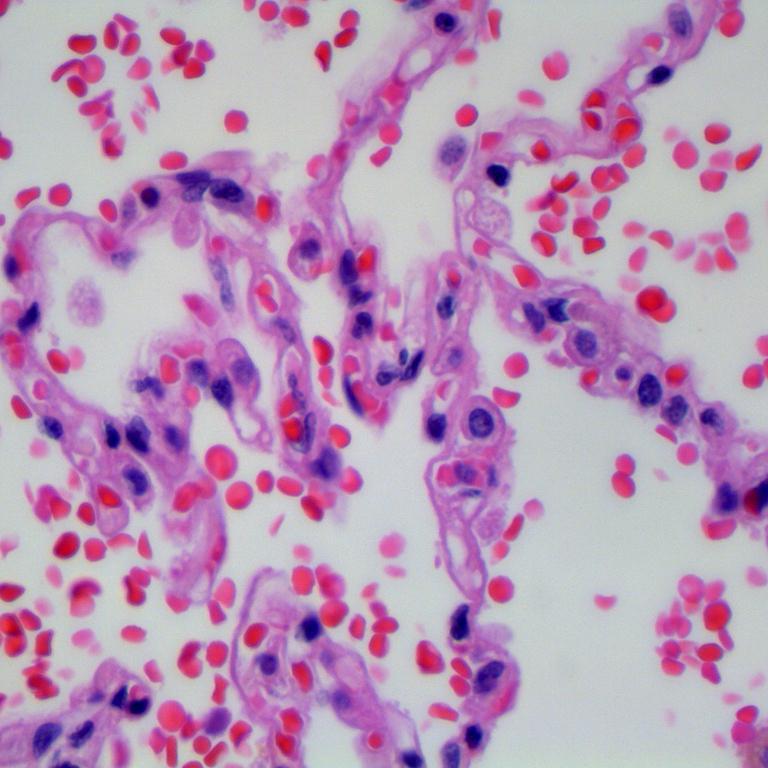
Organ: lung
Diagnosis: benign